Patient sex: M
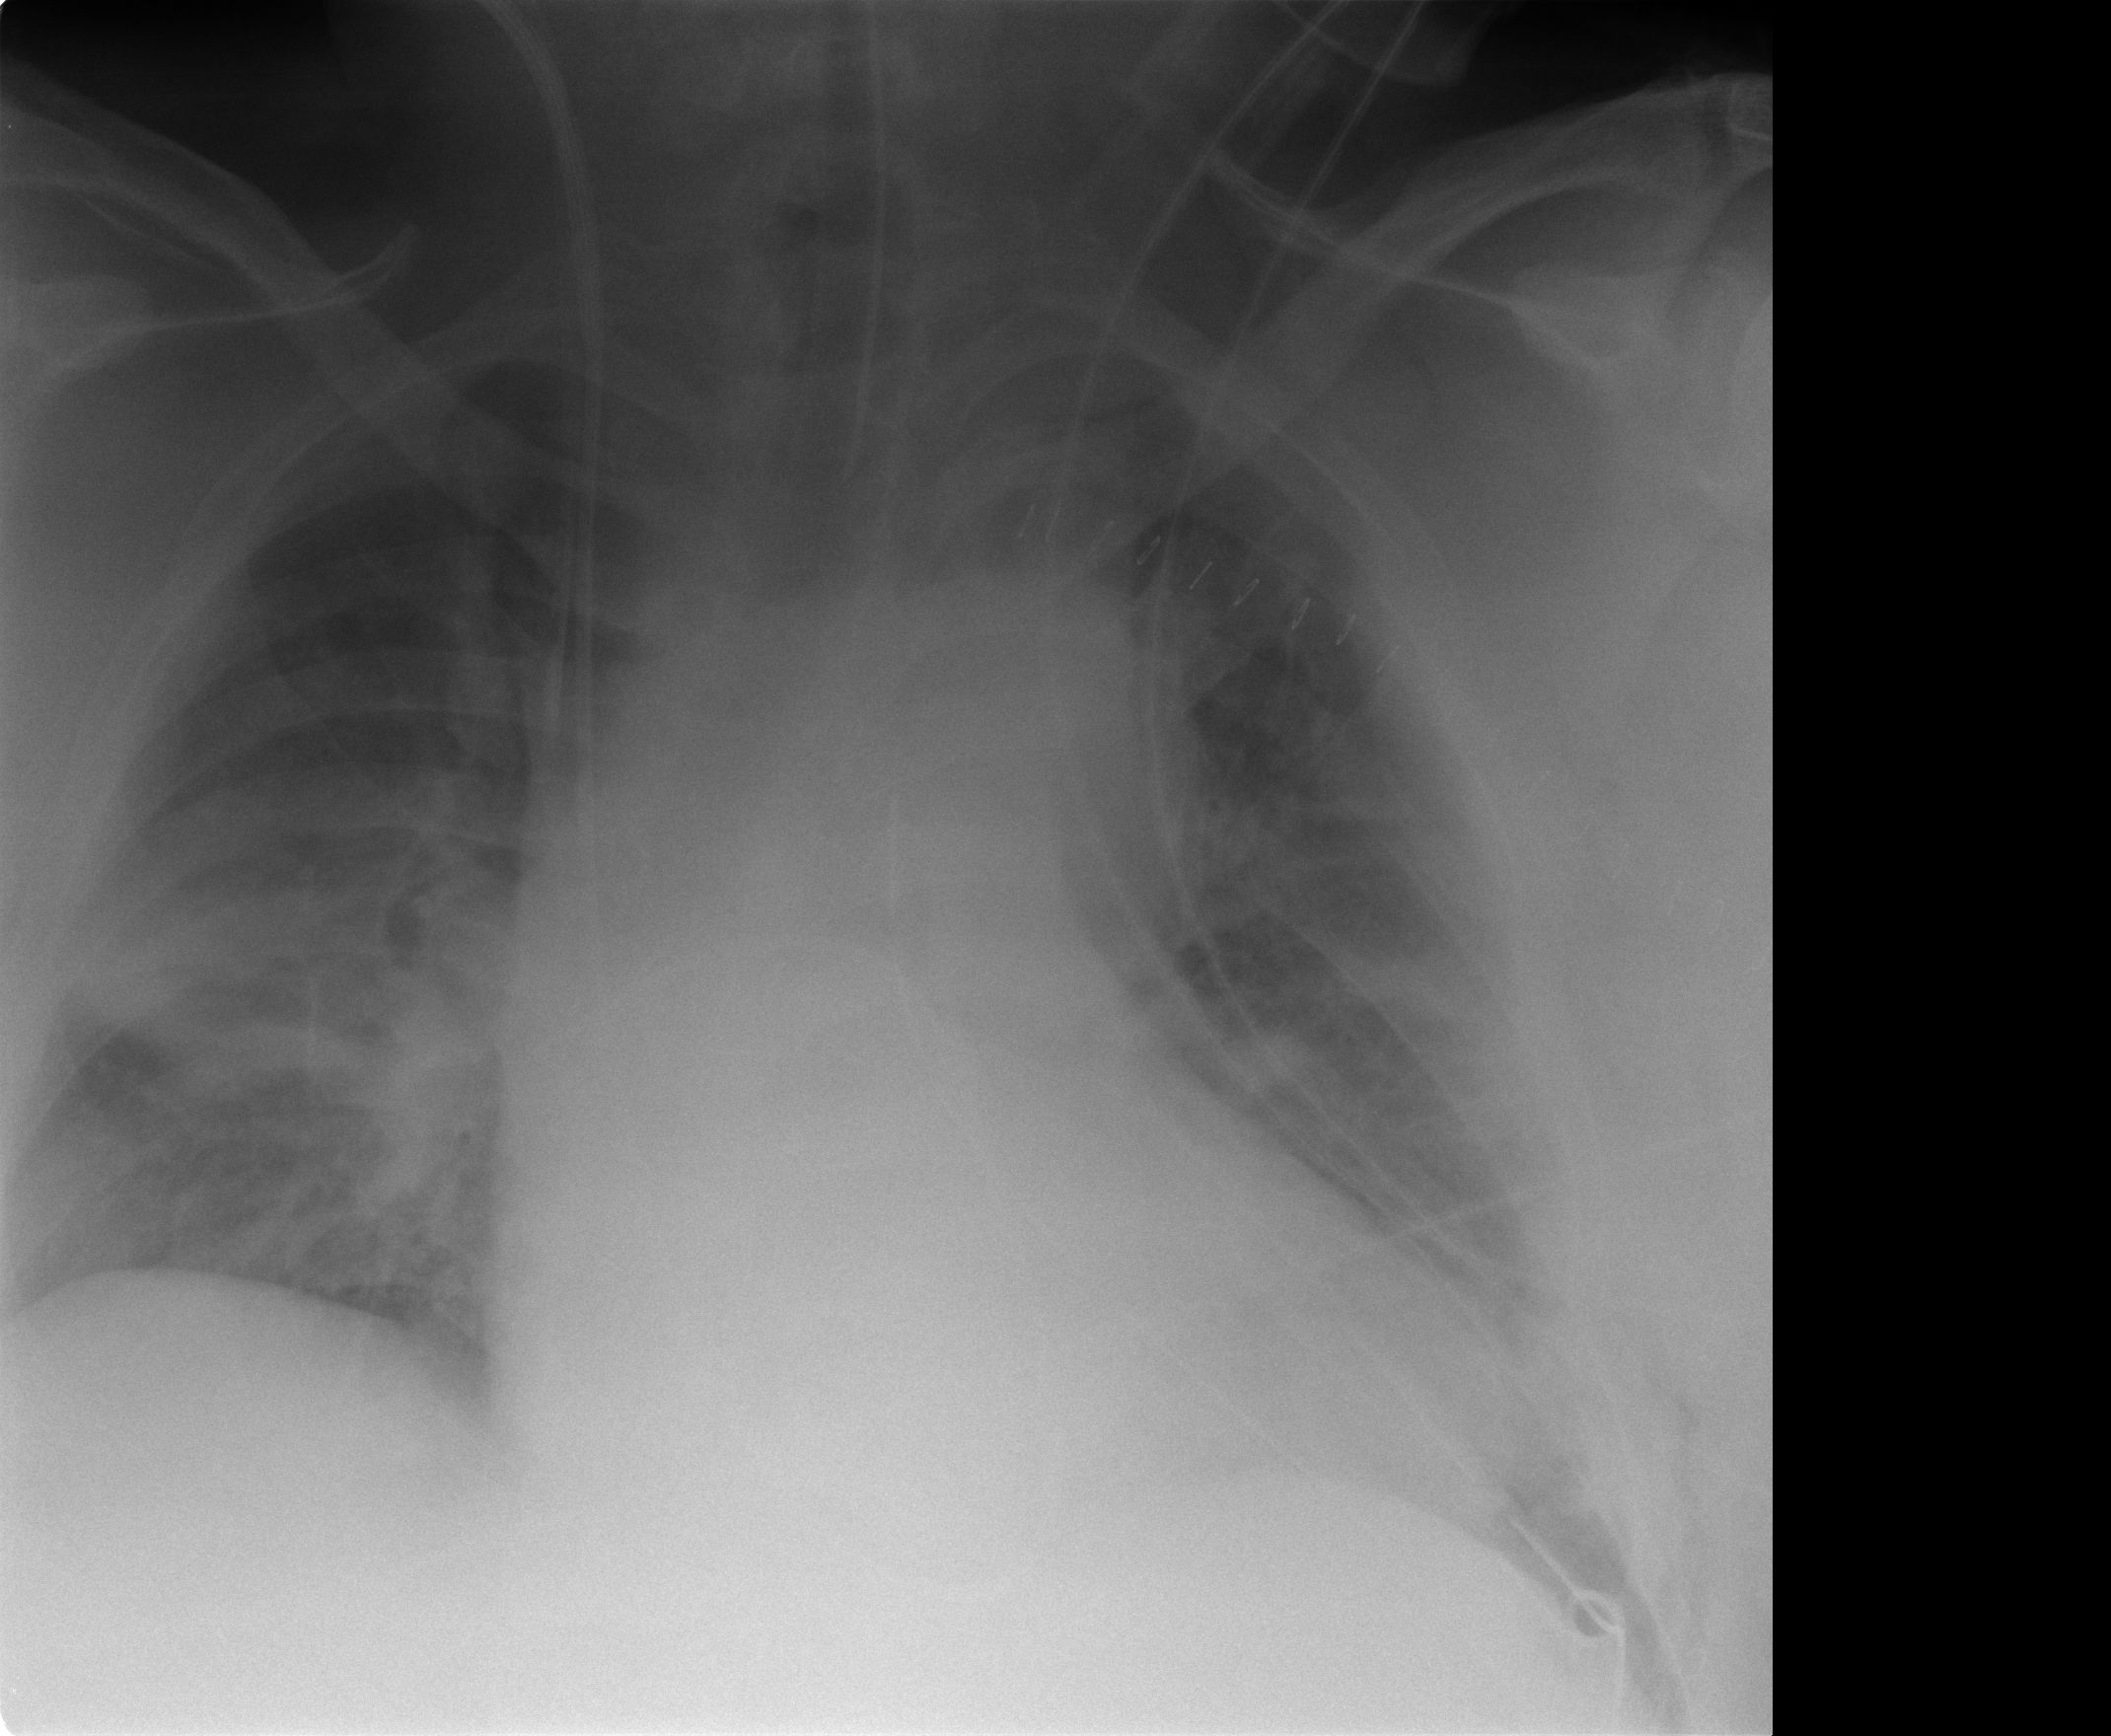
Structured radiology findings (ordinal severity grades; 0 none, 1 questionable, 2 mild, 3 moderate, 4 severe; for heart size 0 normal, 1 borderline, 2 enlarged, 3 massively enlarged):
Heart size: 2
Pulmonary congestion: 2
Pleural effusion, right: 2
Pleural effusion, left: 3
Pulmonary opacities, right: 2
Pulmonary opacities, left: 1
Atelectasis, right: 3
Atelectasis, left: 3